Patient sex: F
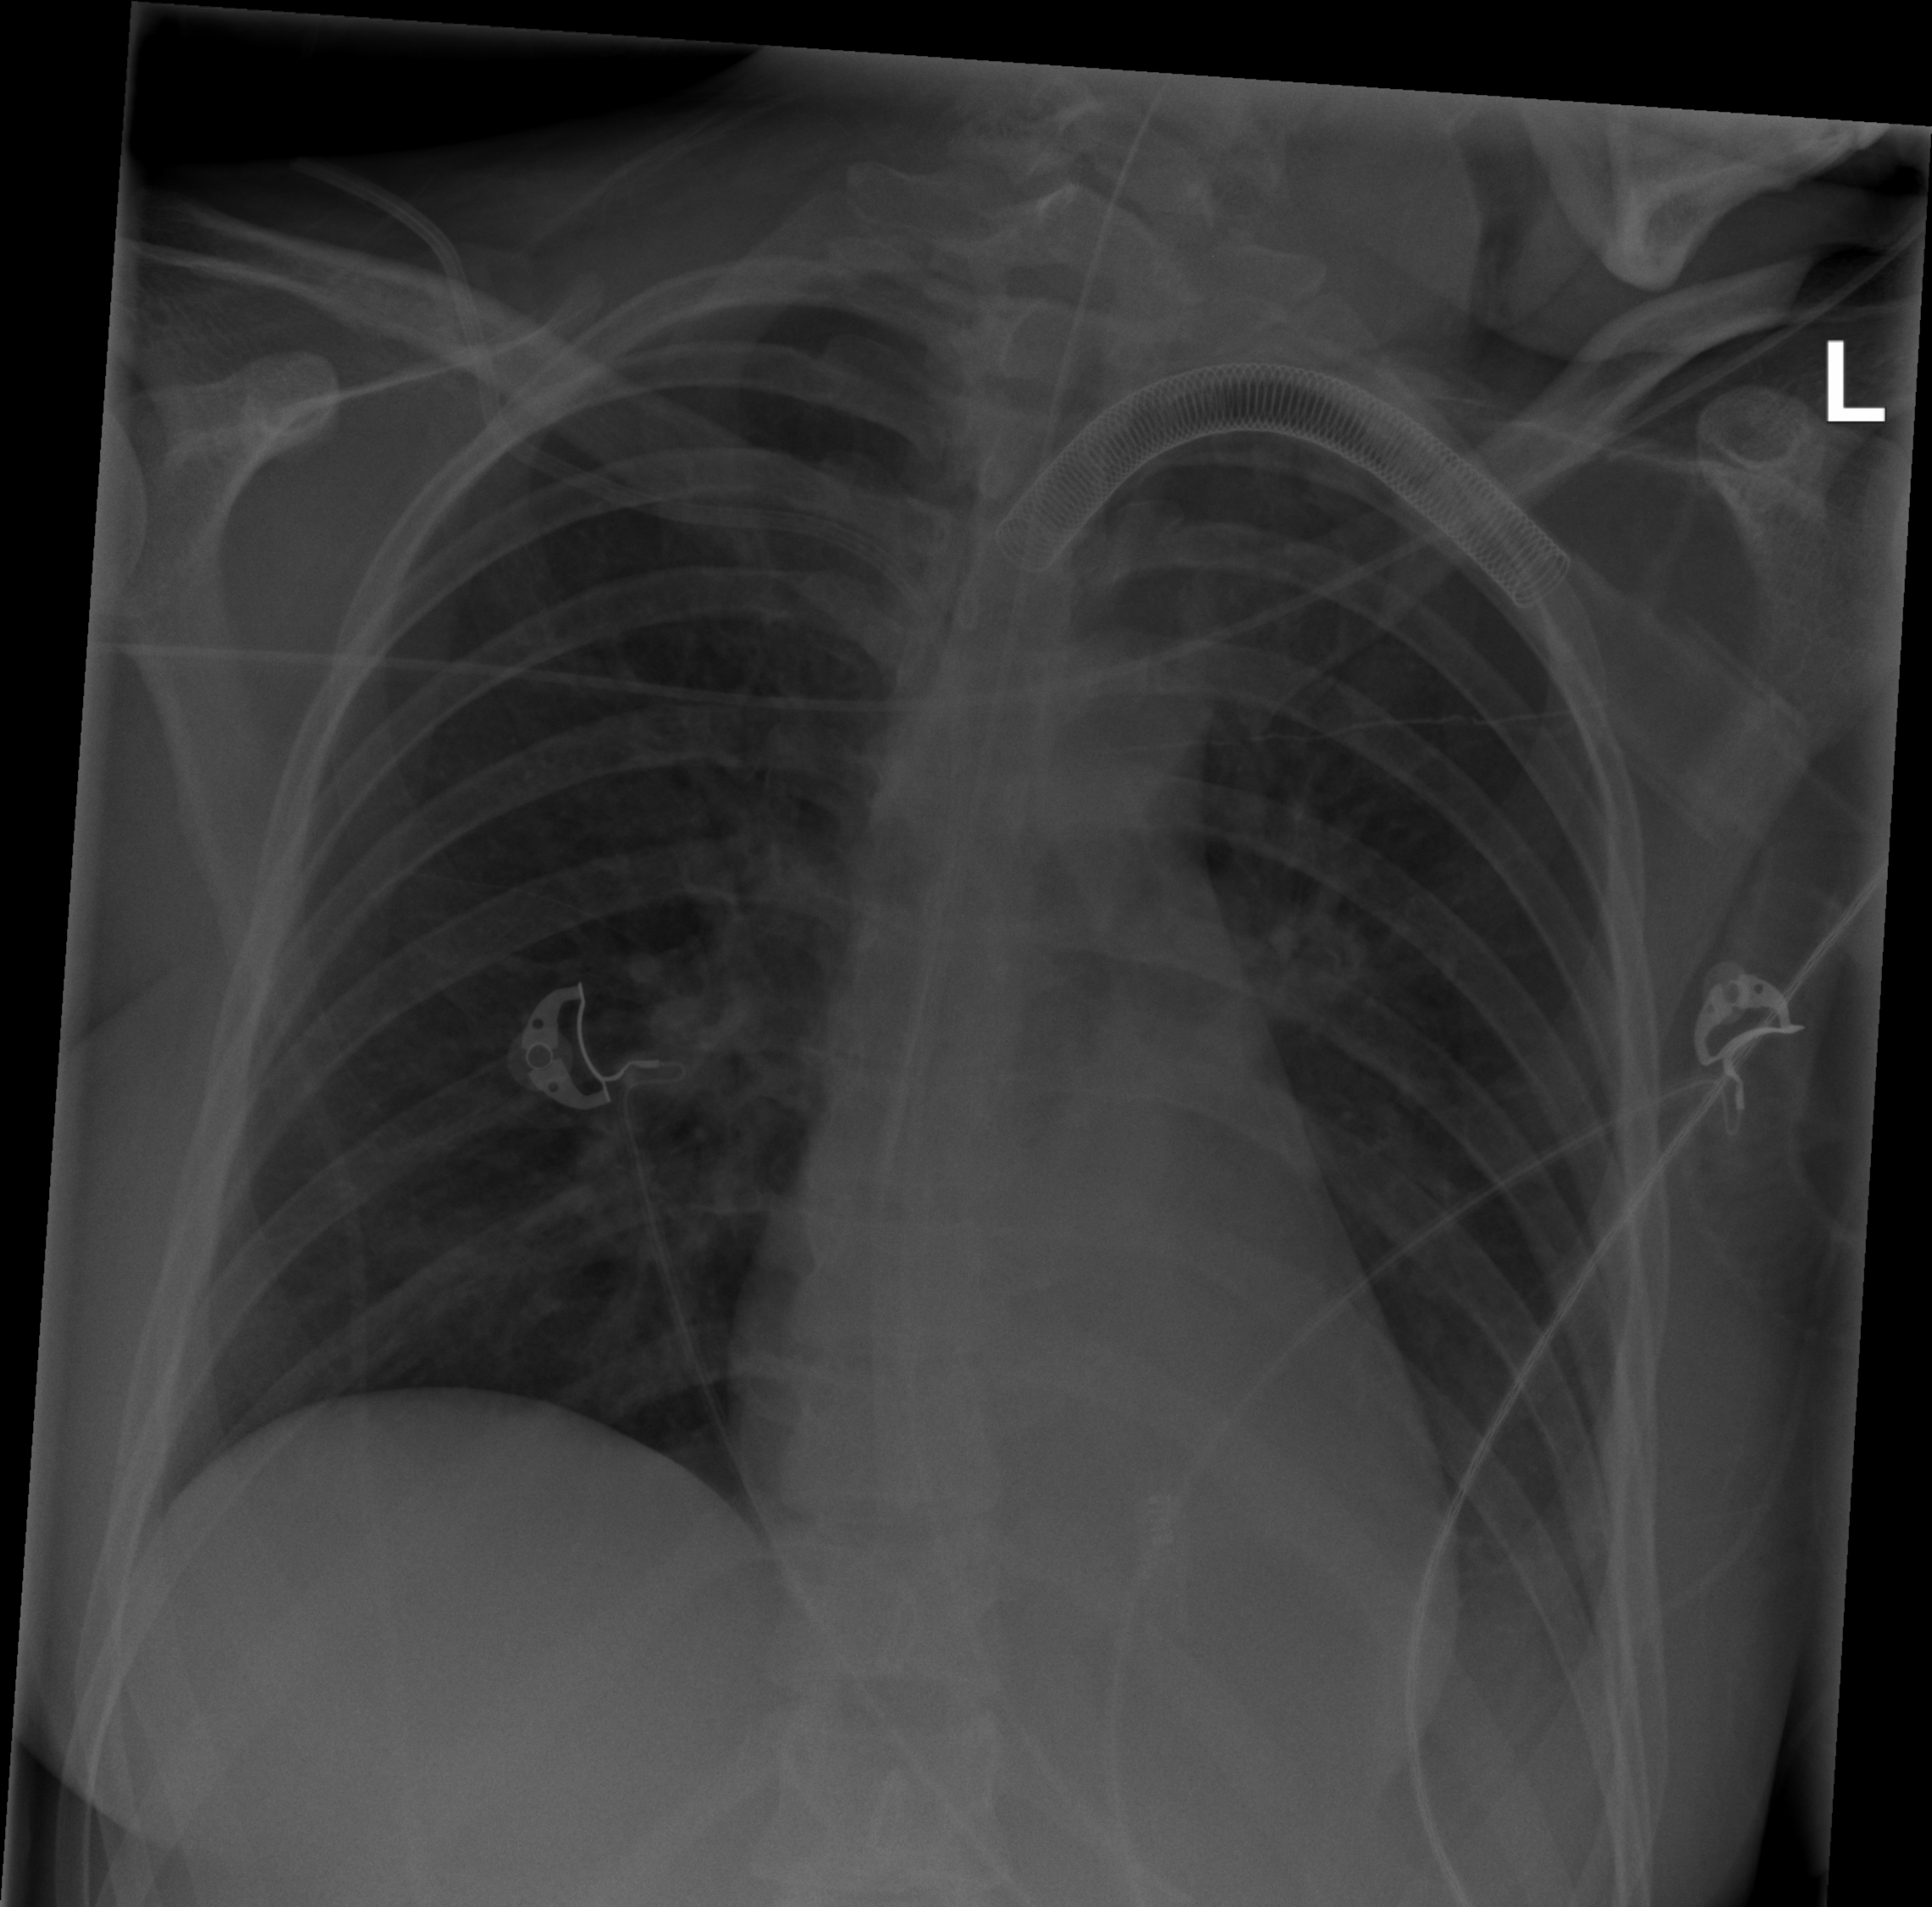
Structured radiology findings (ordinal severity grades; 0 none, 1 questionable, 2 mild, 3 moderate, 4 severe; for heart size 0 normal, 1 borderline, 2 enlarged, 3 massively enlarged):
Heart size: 0
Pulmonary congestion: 0
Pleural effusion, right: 0
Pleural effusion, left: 2
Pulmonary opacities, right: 0
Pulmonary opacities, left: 0
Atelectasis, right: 0
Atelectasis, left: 2